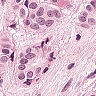
Metastatic tissue present: yes